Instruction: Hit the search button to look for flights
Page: home
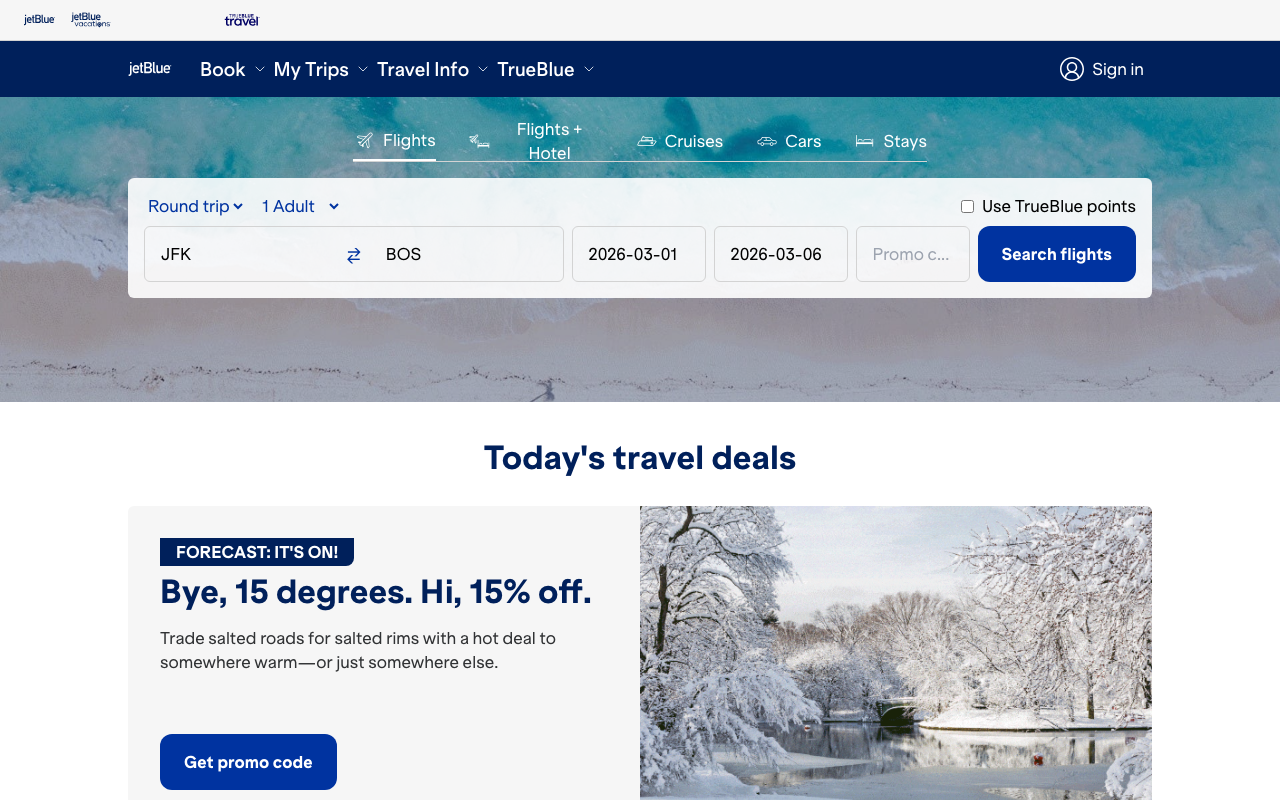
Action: click